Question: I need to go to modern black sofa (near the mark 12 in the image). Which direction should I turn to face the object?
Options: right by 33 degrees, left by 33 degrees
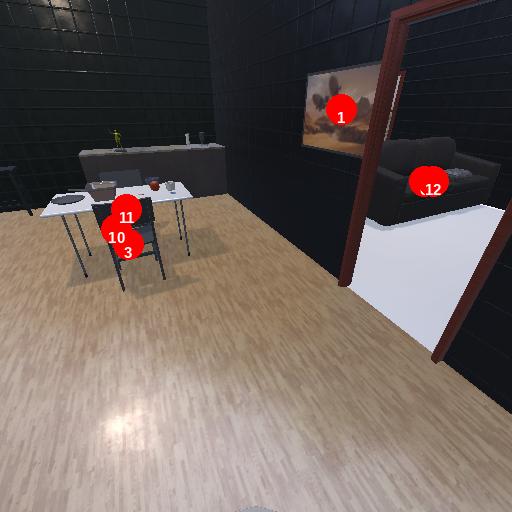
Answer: right by 33 degrees